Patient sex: F
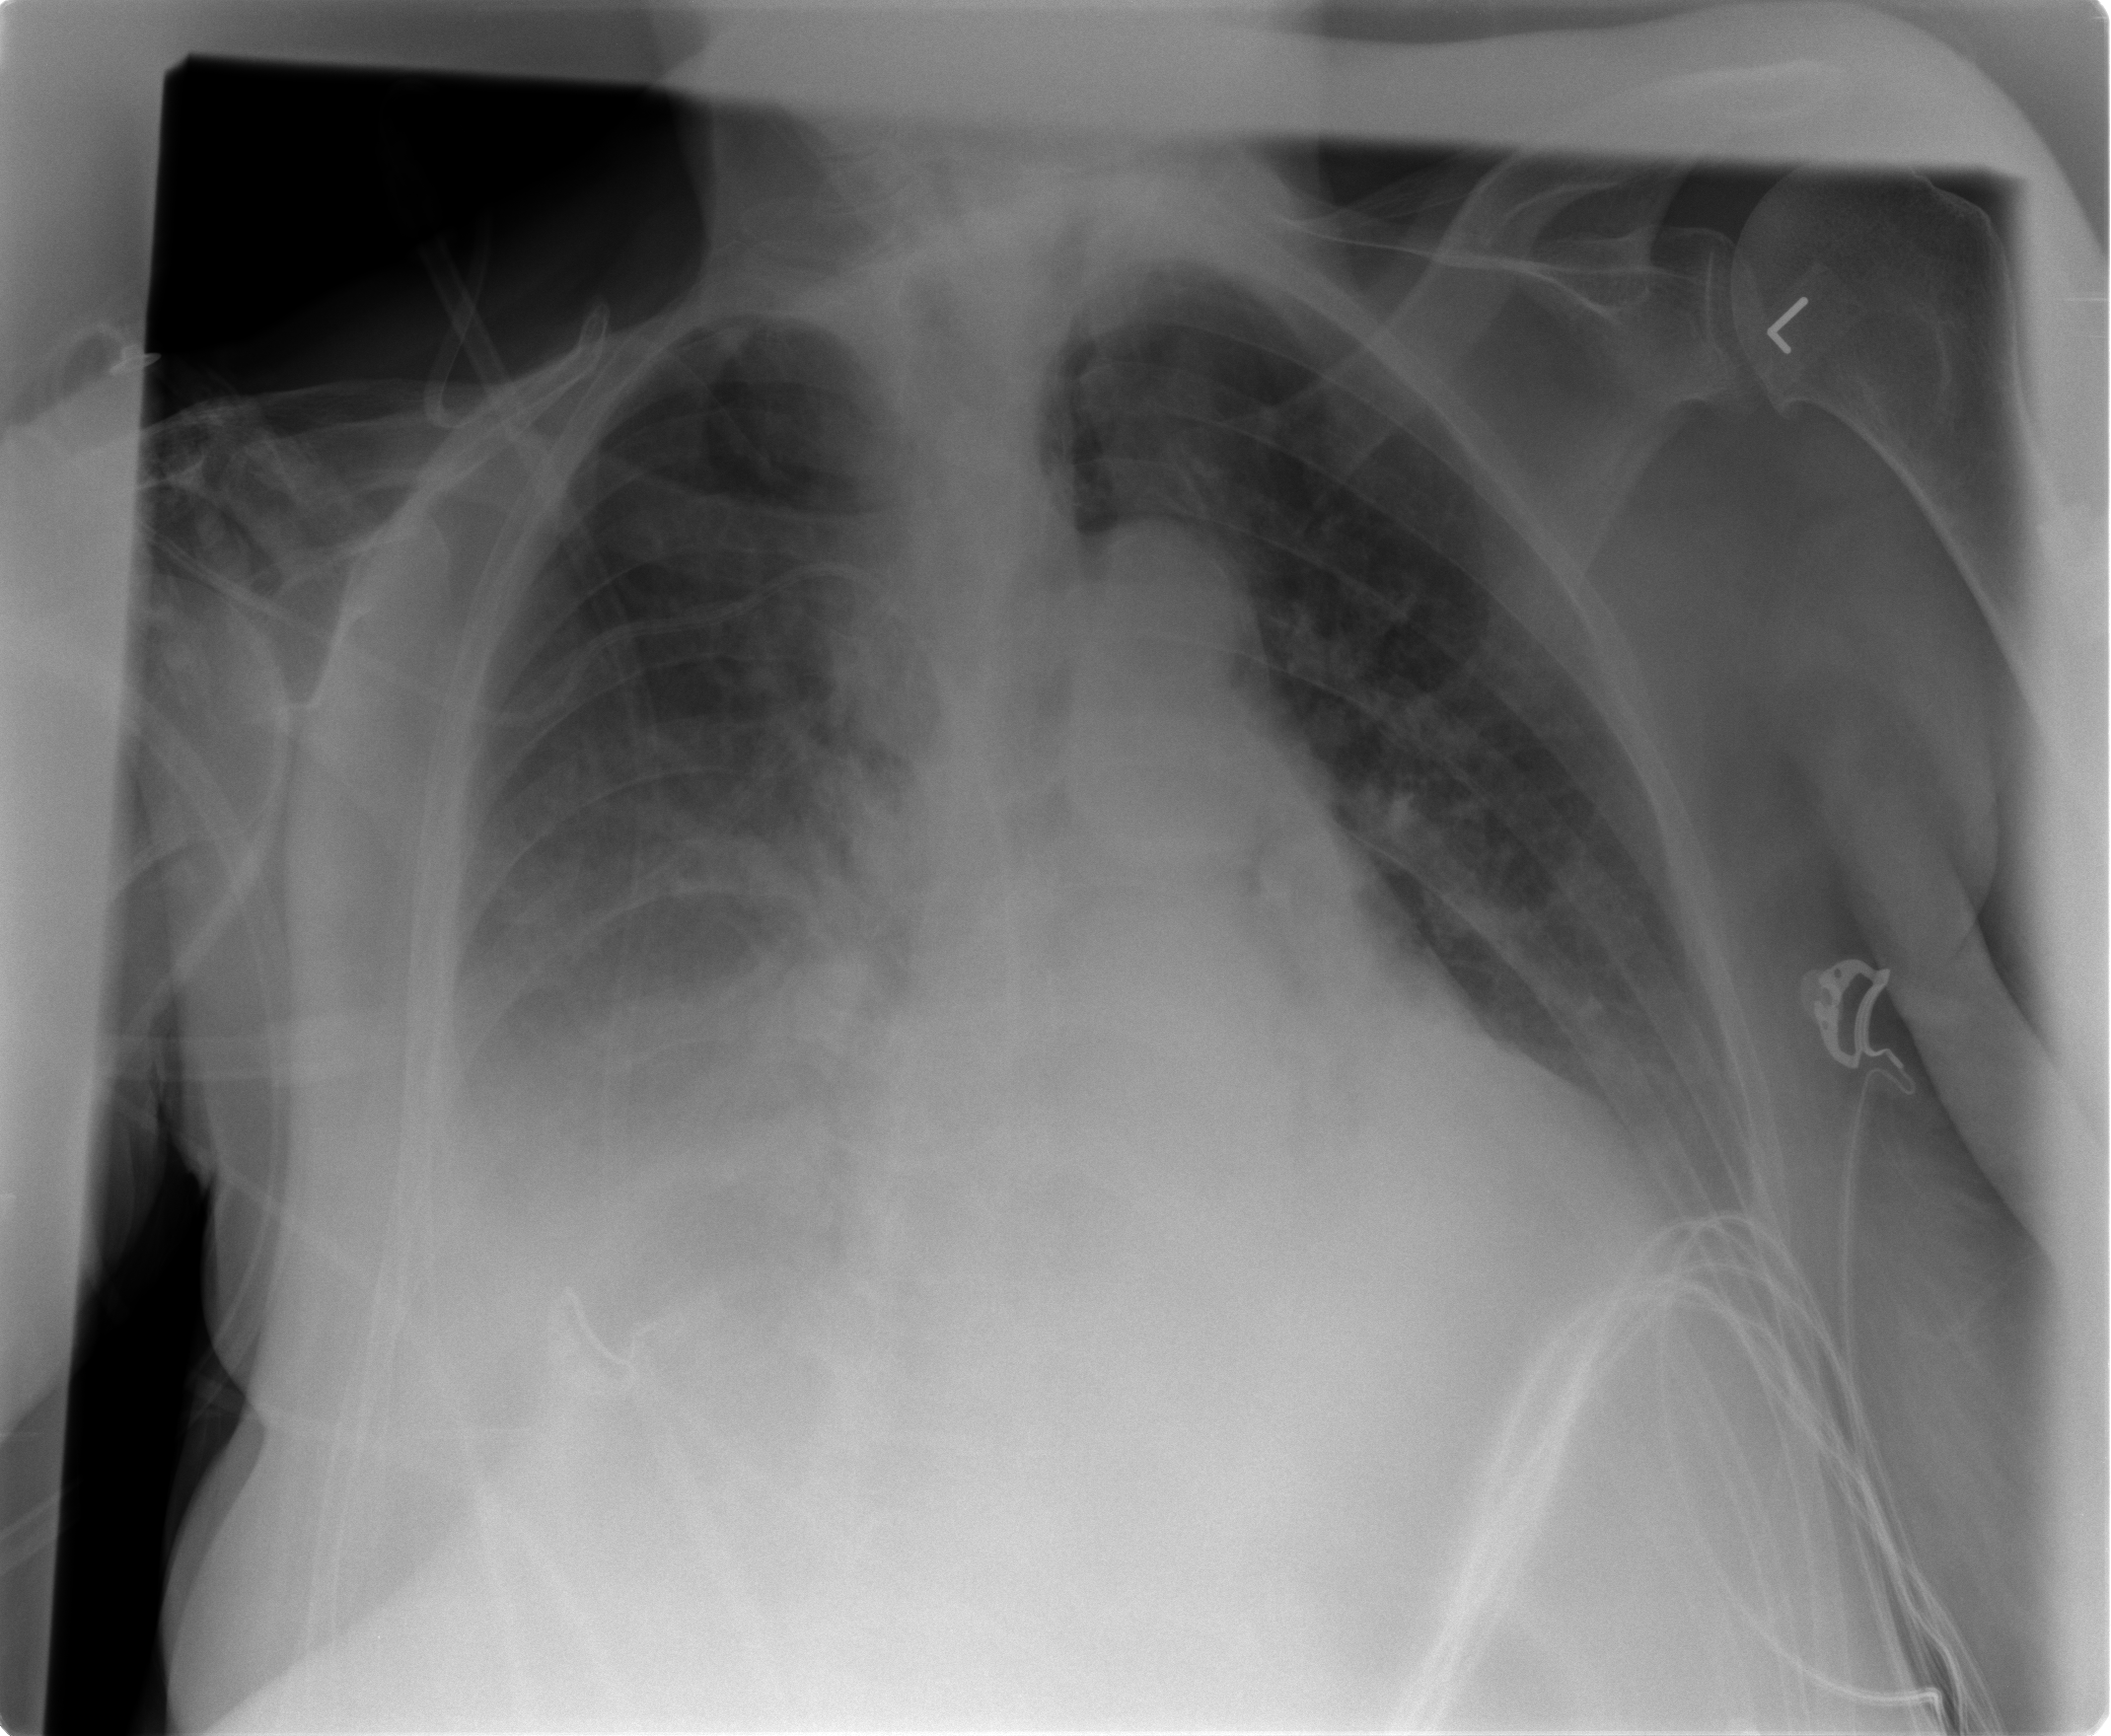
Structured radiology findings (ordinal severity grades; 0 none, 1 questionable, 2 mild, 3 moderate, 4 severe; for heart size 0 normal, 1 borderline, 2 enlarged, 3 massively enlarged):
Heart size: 2
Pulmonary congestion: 2
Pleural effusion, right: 3
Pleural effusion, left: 1
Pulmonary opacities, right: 0
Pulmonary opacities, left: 0
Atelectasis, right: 2
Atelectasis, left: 1